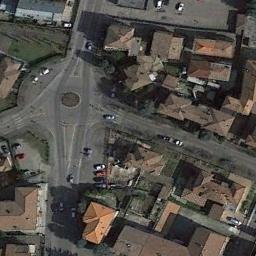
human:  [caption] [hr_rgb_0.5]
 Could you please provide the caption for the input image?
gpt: The roundabout with four exits and entrances is in the residential area .

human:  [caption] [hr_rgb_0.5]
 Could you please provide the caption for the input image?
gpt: There are several moving vehicles on the road at the roundabout, Many buildings and some trees and a few lawns around the roundabout .

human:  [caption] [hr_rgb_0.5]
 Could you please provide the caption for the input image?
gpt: The roundabout is on the grass next to buildings .

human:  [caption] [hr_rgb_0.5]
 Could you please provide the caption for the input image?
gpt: There are many buildings around the roundabout .

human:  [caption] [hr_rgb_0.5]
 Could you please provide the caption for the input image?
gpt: There are many brown buildings beside the roundabout .